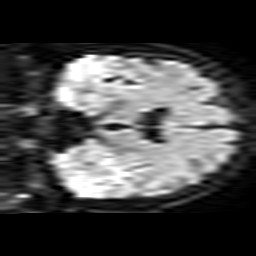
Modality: TRACE
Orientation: coronal
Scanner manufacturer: philips
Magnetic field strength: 1.5 T
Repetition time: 3.227 s
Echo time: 0.06241 s